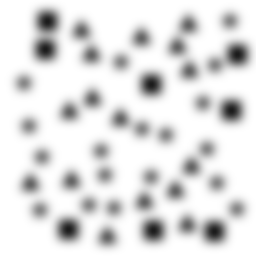
Squares: 8
Triangles: 16
Stars: 18
Total shapes: 42